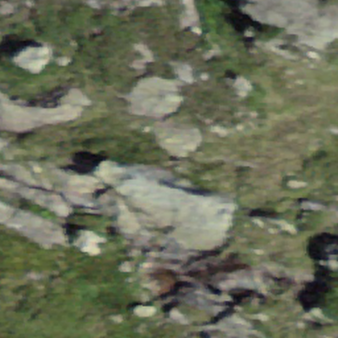
Label: bouldering_area